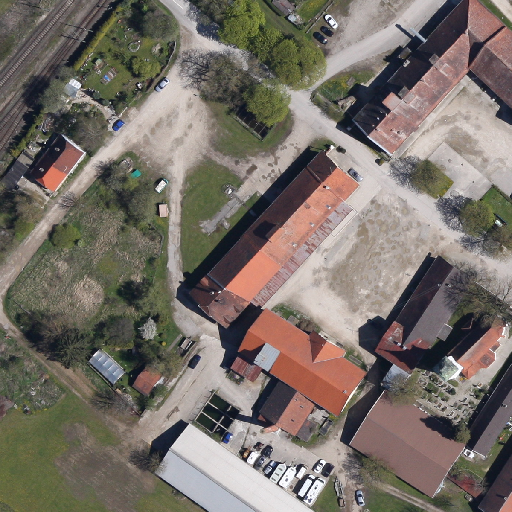
Referring expression: car in the parking area